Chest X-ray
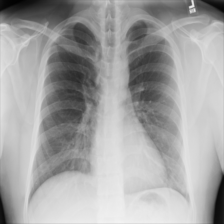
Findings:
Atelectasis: negative
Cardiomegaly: negative
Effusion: negative
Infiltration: negative
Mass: negative
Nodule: negative
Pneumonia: negative
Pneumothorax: negative
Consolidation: negative
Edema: negative
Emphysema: negative
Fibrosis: negative
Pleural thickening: negative
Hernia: negative